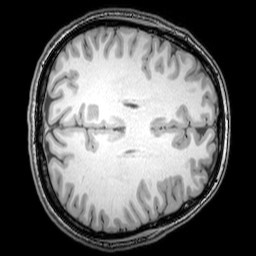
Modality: T1w
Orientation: axial
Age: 26
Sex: female
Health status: healthy
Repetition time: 0.081 s
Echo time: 0.037 s